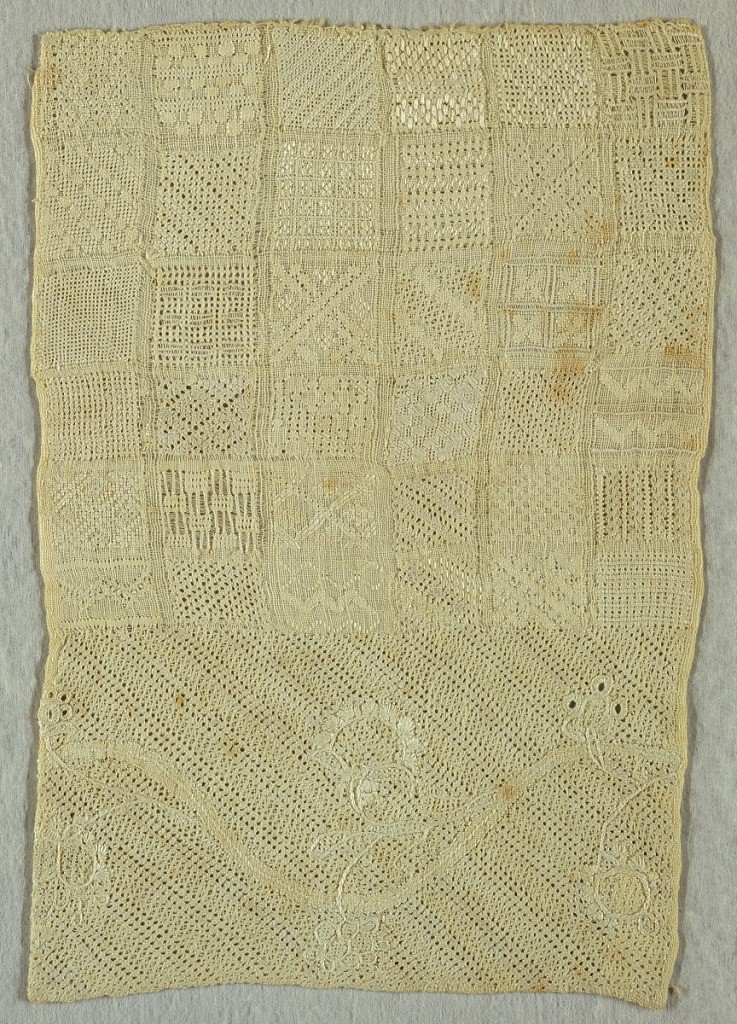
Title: Sampler
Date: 18th century
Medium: cotton Technique: drawnwork, chain, buttonhole, back and satin stitches on plain weave
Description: Thirty-six drawnwork patterns and one stripe ornamented with flowers on curving stem.